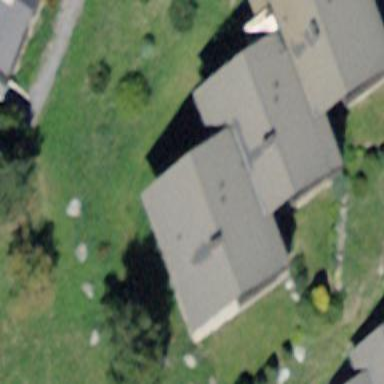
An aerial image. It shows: Building with tile roof.